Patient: sex M, age 48
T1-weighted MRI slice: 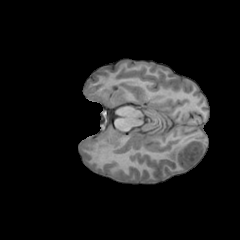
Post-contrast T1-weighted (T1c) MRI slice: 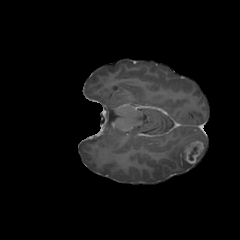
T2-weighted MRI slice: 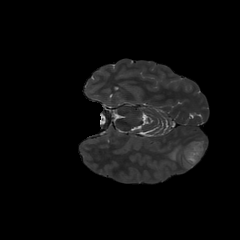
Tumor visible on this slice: yes
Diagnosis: Glioblastoma, IDH-wildtype
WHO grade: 4